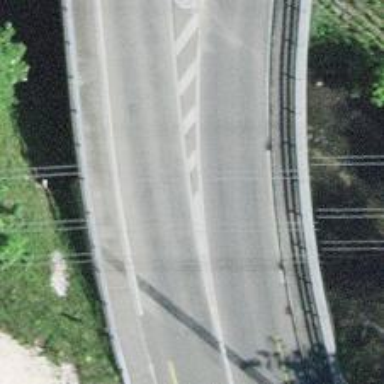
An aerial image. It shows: Bridge over primary link highway.